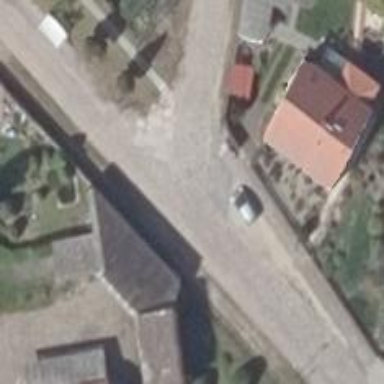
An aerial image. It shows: Residential road.